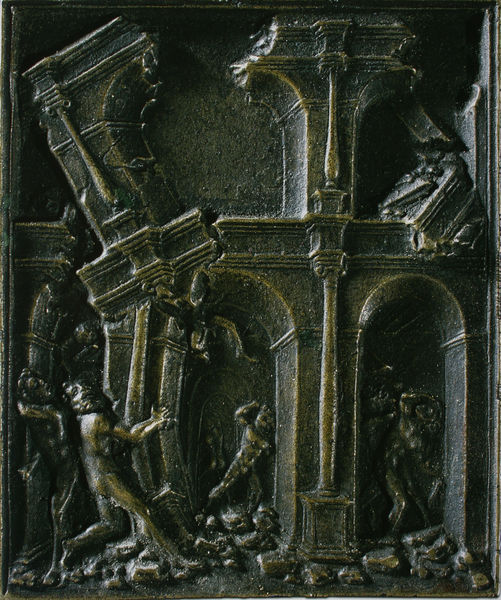
Titel: Samson zerstört den Palast der Philister
Künstler: Norditalienischer Bildhauer
Standort: Trient
Institution: Castello del Buonconsiglio
Schlagwörter: dunkel, gestein, haut, mann, nackt, weiß, grün, menschen, bewegung, männer, stützen, säule, säulen, tür, gebäude, haus, bart, gesichter, architektur, arm, arme, gesicht, halten, mensch, stein, steine, tod, herr, hände, brücke, kirche, renaissance, skulptur, beine, relief, bein, bogen, mauer, figuren, rundbogen, angst, krieg, not, trümmer, untergang, zerstörung, tafel, detail, muskeln, glanz, metall, bronze, plastik, tor, bögen, arkade, ruine, stütze, torbogen, abbruch, kupfer, gefahr, kathedrale, fragment, fries, sims, kaputt, handwerker, bröckeln, quader, mauern, ionisch, teufel, sturz, tempel, aquädukt, brocken, beschlag, miniatur, erschlagen, zerbrochen, babel, pompeji, zerfall, triumpfbogen, kirhce, brunelleschi, halbsäule, alberti, ghiberti, guß, frühe neuzeit, bruch, erdbeben, mehrstöckig, einstürzen, mneschen, brechen, turmbau, jericho, einsturz, schreiend, halbrelief, fallend, zusammenbruch, zerbrechen, simson, samson, beschalg, brunelesschi, gebaute ruine, tembel, stürzende mauer, einsturz gebäude